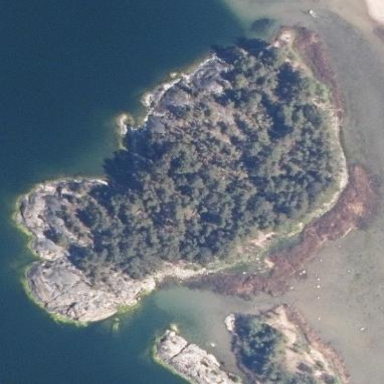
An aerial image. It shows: Islet located along the natural coastline.